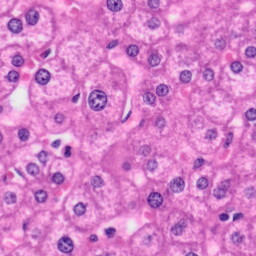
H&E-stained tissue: Liver